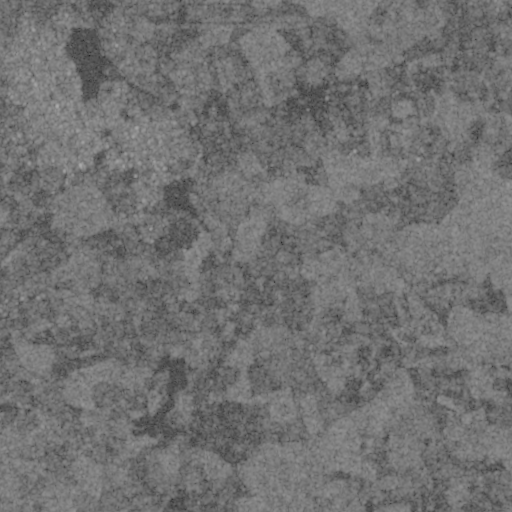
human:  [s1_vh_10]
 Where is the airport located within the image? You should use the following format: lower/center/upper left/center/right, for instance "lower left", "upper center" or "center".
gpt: The airport is located in the upper left of the image.
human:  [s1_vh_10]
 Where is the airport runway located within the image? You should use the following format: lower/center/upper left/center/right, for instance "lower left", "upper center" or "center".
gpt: The airport runway is located in the upper left of the image.
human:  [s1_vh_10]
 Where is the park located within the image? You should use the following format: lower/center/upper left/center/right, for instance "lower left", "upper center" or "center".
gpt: The park is located in the upper left of the image.
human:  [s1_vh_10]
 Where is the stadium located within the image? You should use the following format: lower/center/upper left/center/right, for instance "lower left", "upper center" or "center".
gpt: The stadium is located in the upper center of the image.
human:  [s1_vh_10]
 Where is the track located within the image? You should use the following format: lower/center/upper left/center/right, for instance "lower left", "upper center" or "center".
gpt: There is no track in the image.

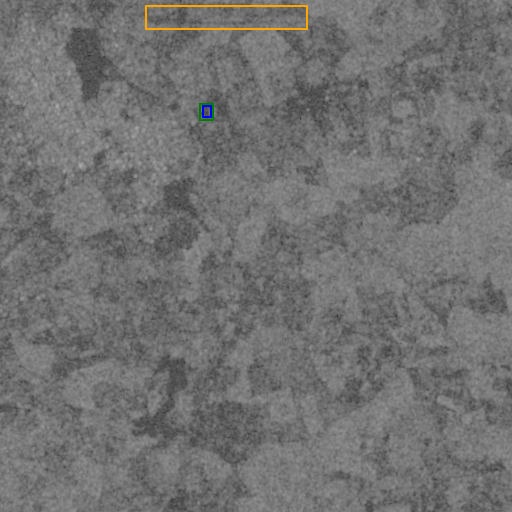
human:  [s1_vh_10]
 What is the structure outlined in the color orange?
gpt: The structure outlined in orange is an airport.
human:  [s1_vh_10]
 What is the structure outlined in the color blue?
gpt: The structure outlined in blue is a park.
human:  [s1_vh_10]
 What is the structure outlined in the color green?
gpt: The structure outlined in green is a stadium.
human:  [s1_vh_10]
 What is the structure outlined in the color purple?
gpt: There is no purple outline.